Interaction volume radius: 5 \u00c5
Interaction volume height: 20 \u00c5
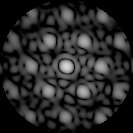
Disorder parameter: 0.2545